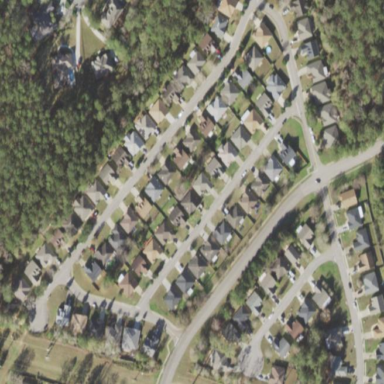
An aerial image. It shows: Residential area composed of single-family homes.